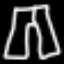
Label: pants